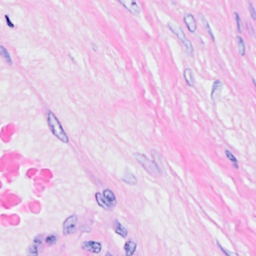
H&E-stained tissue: Breast